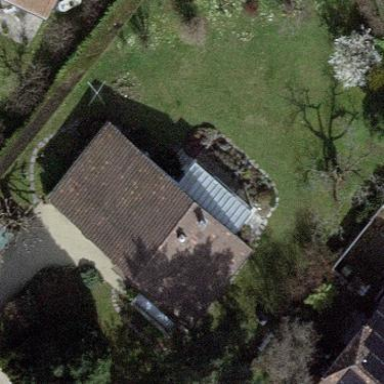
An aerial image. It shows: Garden enclosed by fence.